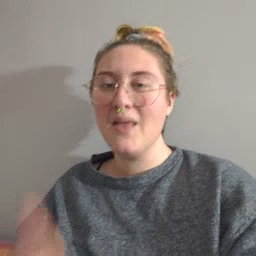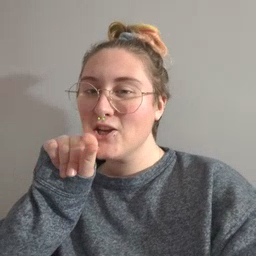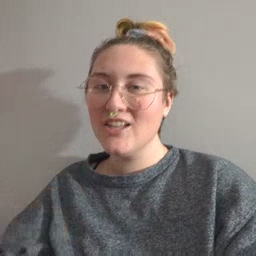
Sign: bird